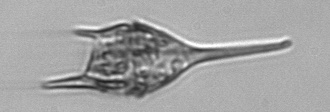
Label: Tripos_lineatus